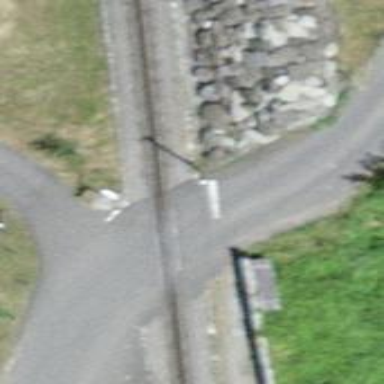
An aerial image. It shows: Railway level crossing.